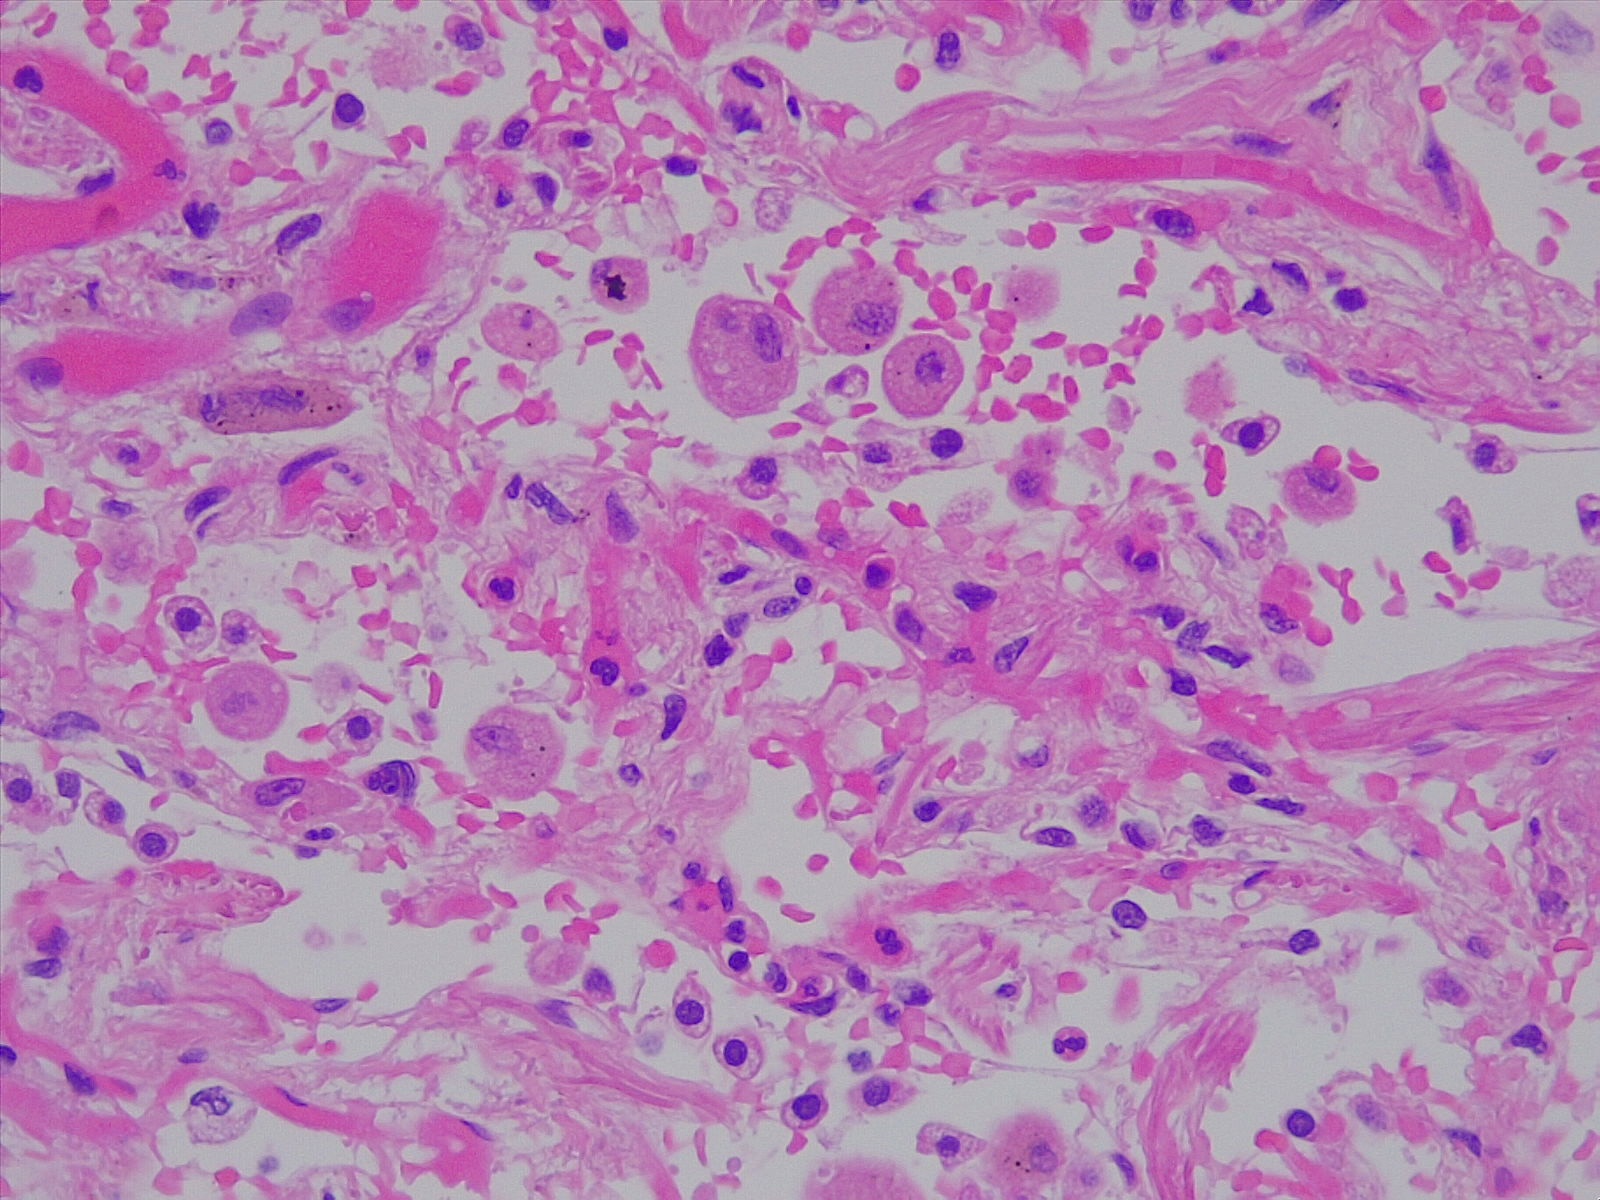
Label: normal lung tissue